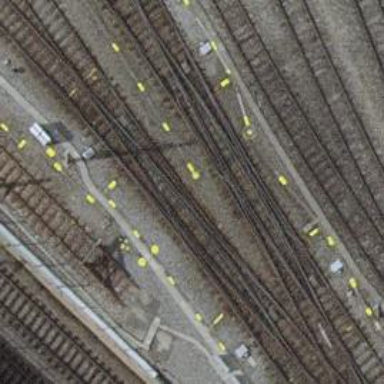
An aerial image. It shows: Yard with single rail track. The railway track is electrified with contact line for service purposes.